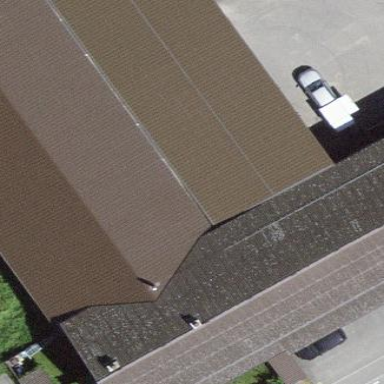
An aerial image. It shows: Farm building.